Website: bh-photo
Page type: receipt
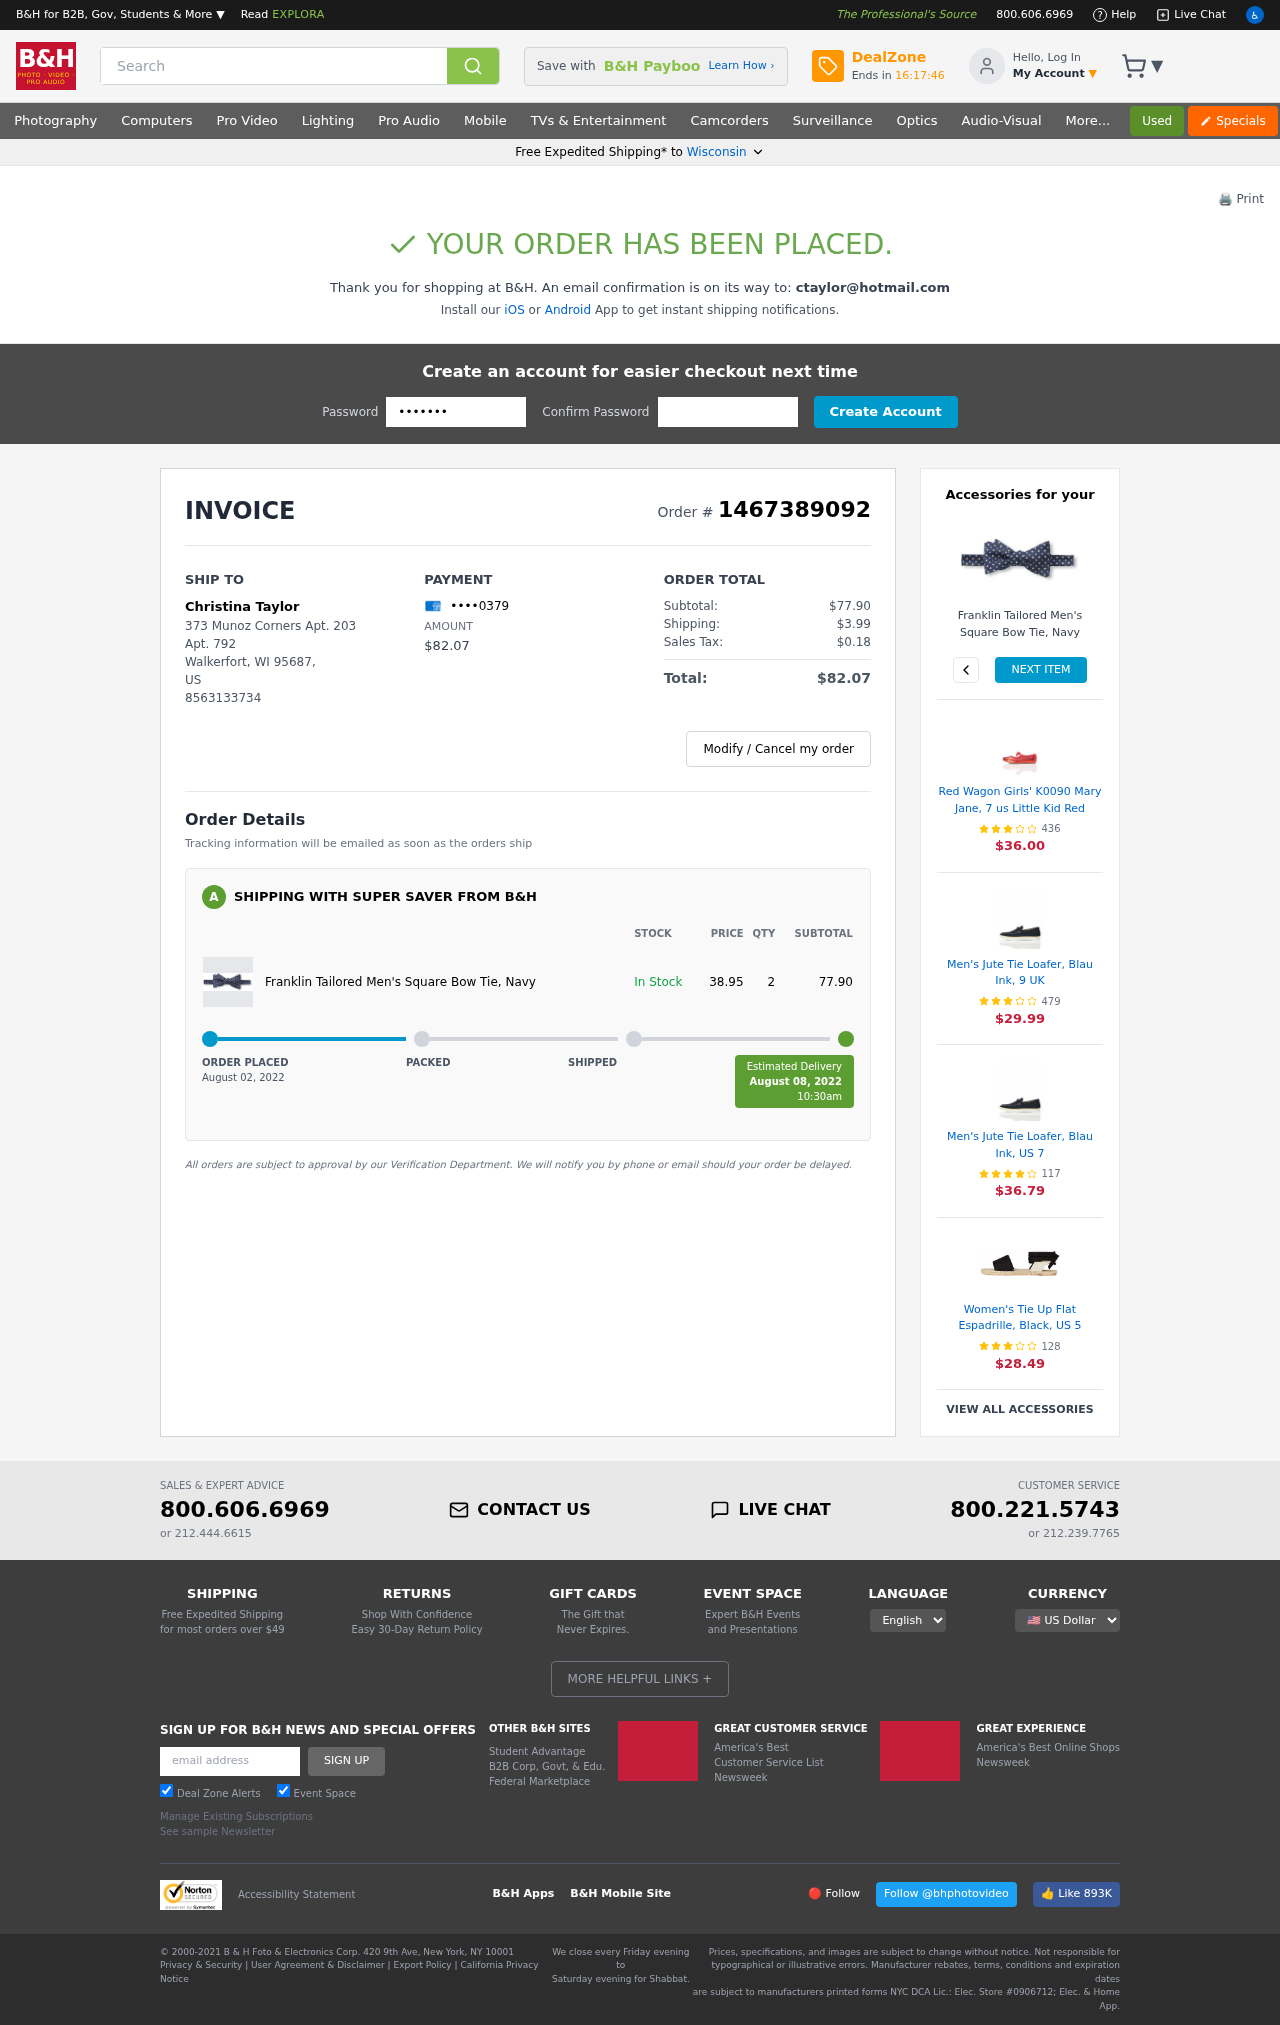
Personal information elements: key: PII_CARD_LAST4
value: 0379
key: PII_CITY
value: Walkerfort
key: PII_EMAIL
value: ctaylor@hotmail.com
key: PII_FULLNAME
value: Christina Taylor
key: PII_PHONE
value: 8563133734
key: PII_POSTCODE
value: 95687
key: PII_STATE
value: Wisconsin
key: PII_STATE_ABBR
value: WI
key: PII_STREET
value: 373 Munoz Corners Apt. 203
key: PII_STREET2
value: Apt. 792
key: PII_COUNTRY_CODE
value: US
Product elements: key: PRODUCT1_NAME
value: Franklin Tailored Men's Square Bow Tie, Navy
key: PRODUCT1_PRICE
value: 38.95
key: PRODUCT1_QUANTITY
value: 2
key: PRODUCT1_NAME2
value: Franklin Tailored Men's Square Bow Tie, Navy
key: PRODUCT2_NAME
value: Red Wagon Girls' K0090 Mary Jane, 7 us Little Kid Red
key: PRODUCT2_NUM_RATINGS
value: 436
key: PRODUCT2_PRICE
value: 36.00
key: PRODUCT3_NAME
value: Men's Jute Tie Loafer, Blau Ink, 9 UK
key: PRODUCT3_NUM_RATINGS
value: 479
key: PRODUCT3_PRICE
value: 29.99
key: PRODUCT4_NAME
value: Men's Jute Tie Loafer, Blau Ink, US 7
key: PRODUCT4_NUM_RATINGS
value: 117
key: PRODUCT4_PRICE
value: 36.79
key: PRODUCT5_NAME
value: Women's Tie Up Flat Espadrille, Black, US 5
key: PRODUCT5_NUM_RATINGS
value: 128
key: PRODUCT5_PRICE
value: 28.49
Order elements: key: ORDER_ID
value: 1467389092
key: ORDER_TOTAL
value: $82.07
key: ORDER_SUBTOTAL
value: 77.90
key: ORDER_SUBTOTAL
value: $77.90
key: ORDER_SHIPPING_COST
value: $3.99
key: ORDER_TAX
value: $0.18
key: ORDER_DATE
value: August 02, 2022
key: ORDER_DELIVERY_DATE
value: August 08, 2022
Search elements: key: HEADER_SEARCH
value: Search